Question: I cannot figure out why some of my objects are being rendered on top of each other. I have Depth testing on.
'''
glEnable(GL_DEPTH_TEST);
glDepthFunc(GL_LEQUAL);
'''
Do I need to draw by order of what is closest to the camera? (I thought OpenGL did that for you.)

Setup code:
'''
private void setUpStates() {
glShadeModel(GL_SMOOTH);
glEnable(GL_DEPTH_TEST);
glDepthFunc(GL_LEQUAL);
glEnable(GL_LIGHTING);
glEnable(GL_LIGHT0);
glLightModel(GL_LIGHT_MODEL_AMBIENT, BufferTools.asFlippedFloatBuffer(new float[]{0, 0f, 0f, 1f}));
glLight(GL_LIGHT0, GL_CONSTANT_ATTENUATION,BufferTools.asFlippedFloatBuffer(new float[]{1, 1, 1, 1}) );
glEnable(GL_COLOR_MATERIAL);
glColorMaterial(GL_FRONT, GL_DIFFUSE);
glMaterialf(GL_FRONT, GL_SHININESS, 50f);
camera.applyOptimalStates();
glEnable(GL_CULL_FACE);
glCullFace(GL_BACK);
glEnable(GL_TEXTURE_2D);
glClearColor(0.0f, 0.0f, 0.0f, 0.0f);
glEnableClientState(GL_VERTEX_ARRAY);
glEnableClientState(GL_COLOR_ARRAY);
glEnableClientState(GL_NORMAL_ARRAY);
glHint(GL_PERSPECTIVE_CORRECTION_HINT, GL_NICEST);
}
'''
Render Code:
'''
private void render() {
// Clear the pixels on the screen and clear the contents of the depth buffer (3D contents of the scene)
glClear(GL_COLOR_BUFFER_BIT | GL_DEPTH_BUFFER_BIT);
// Reset any translations the camera made last frame update
glLoadIdentity();
// Apply the camera position and orientation to the scene
camera.applyTranslations();
glLight(GL_LIGHT0, GL_POSITION, BufferTools.asFlippedFloatBuffer(500f, 100f, 500f, 1));
//glPolygonMode(GL_FRONT_AND_BACK, GL_LINE);
for(ChunkBatch cb : InterthreadHolder.getInstance().getBatches()){
cb.draw(camera.x(), camera.y(), camera.z());
}
}
'''
The draw method in ChunkBatch:
'''
public void draw(float x, float y, float z) {
shader.bind();
shader.setUniform("cameraPosition", x,y,z);
for(ChunkVBO c : VBOs){
glBindBuffer(GL_ARRAY_BUFFER, c.vertexid);
glVertexPointer(3, GL_FLOAT, 0, 0L);
glBindBuffer(GL_ARRAY_BUFFER, c.colorid);
glColorPointer(3, GL_FLOAT, 0, 0L);
glBindBuffer(GL_ARRAY_BUFFER, c.normalid);
glNormalPointer(GL_FLOAT, 0, 0L);
glDrawArrays(GL_QUADS, 0, c.visibleFaces * 6);
}
ShaderProgram.unbind();
}
'''
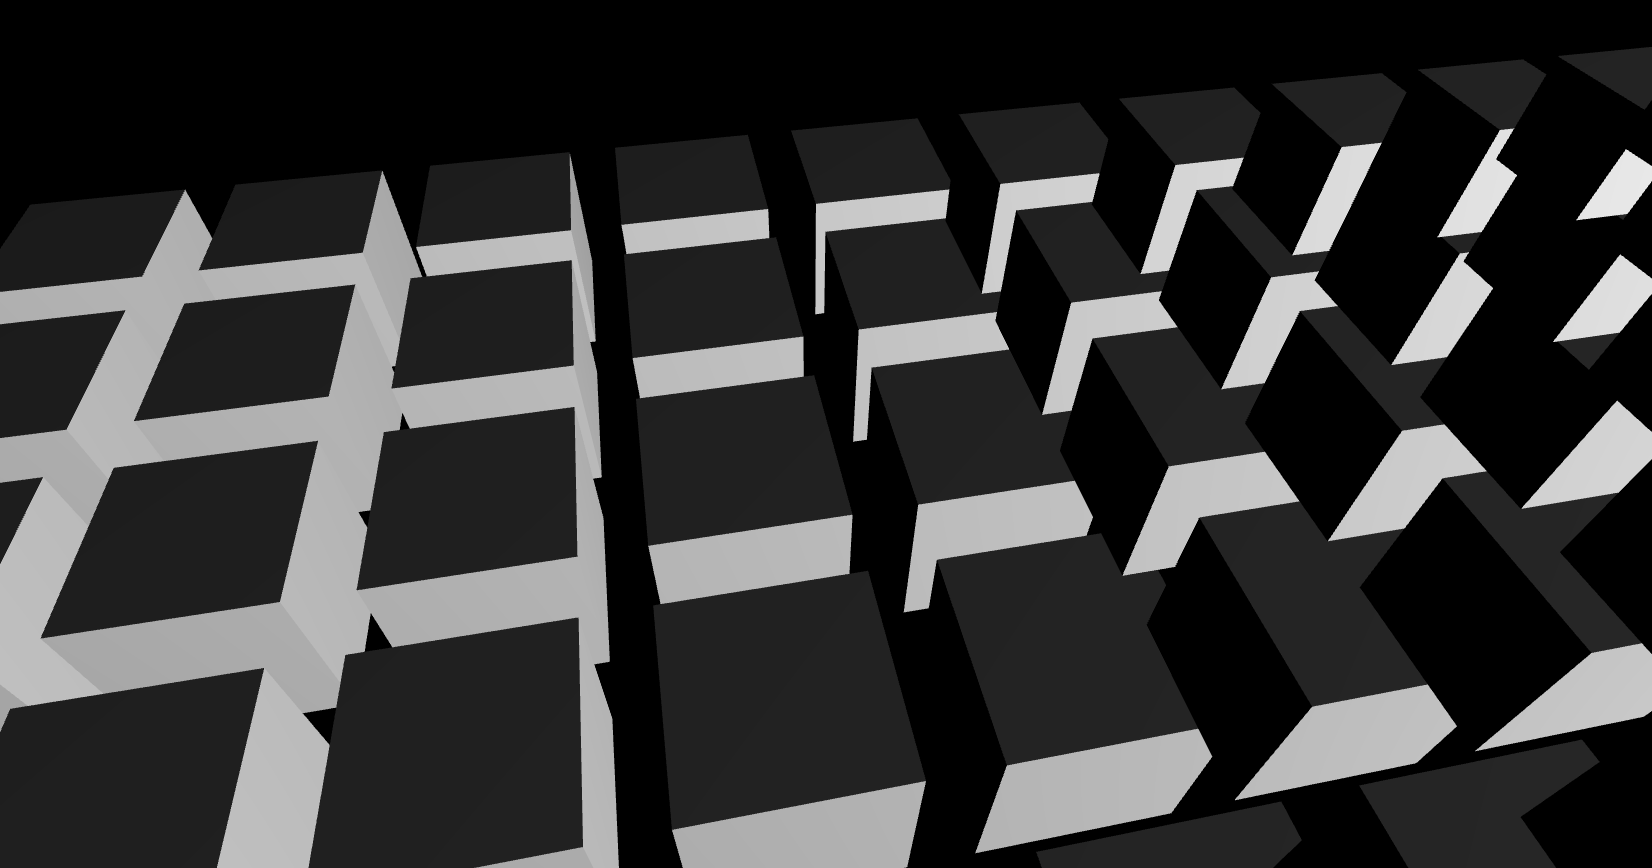
Answer: I had forgotten to ask for a depth buffer when creating my window:
Before:
'''
Display.create(new PixelFormat(4,0,0,4));
'''
After
'''
Display.create(new PixelFormat(4,24,0,4));
'''